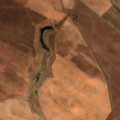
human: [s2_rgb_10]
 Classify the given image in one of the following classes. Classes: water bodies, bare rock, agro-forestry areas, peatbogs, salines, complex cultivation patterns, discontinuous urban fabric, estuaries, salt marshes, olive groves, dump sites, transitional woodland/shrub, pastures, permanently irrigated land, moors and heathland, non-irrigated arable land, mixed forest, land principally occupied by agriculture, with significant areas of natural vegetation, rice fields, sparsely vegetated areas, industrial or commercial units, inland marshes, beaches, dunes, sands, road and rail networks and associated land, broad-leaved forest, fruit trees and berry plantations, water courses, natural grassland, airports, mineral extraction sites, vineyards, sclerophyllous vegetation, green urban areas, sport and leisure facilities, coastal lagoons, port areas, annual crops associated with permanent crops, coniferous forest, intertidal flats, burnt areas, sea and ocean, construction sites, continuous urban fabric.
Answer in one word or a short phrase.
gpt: non-irrigated arable land